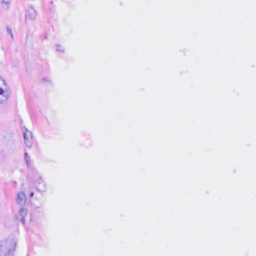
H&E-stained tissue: Breast